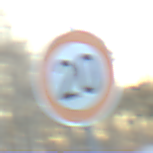
Verkehrszeichen: Geschwindigkeit20
Umgebung: Outdoor, Nature
Tageszeit: SunriseSunset
Wetter: Clear
Licht: Natural
Jahreszeit: Winter
Kontrast: LowContrast